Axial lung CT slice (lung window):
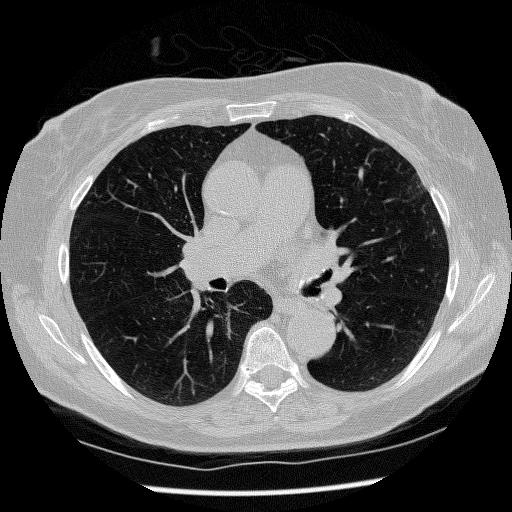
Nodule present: no